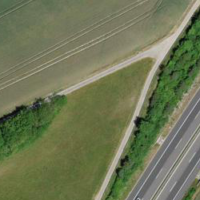
EUNIS habitat code: 57
Species observed at this site:
Fagopyrum esculentum